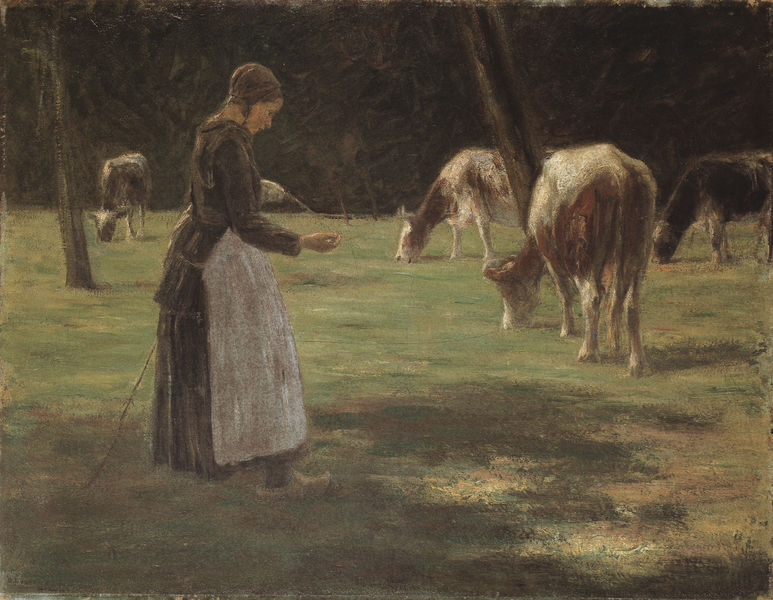
Titel: Kuhhirtin
Künstler: Max Liebermann
Standort: Bremen
Institution: Kunsthalle Bremen
Schlagwörter: baum, blau, dunkel, gemälde, hand, schatten, wasser, weiß, baumstämme, bäume, grün, impressionismus, landschaft, mädchen, ausschnitt, braun, frau, grau, hell, hintergrund, hut, kleid, licht, profil, schwarz, blick, dame, gras, gürtel, tier, tiere, tuch, wiese, haube, malerei, rock, jung, mütze, arm, mensch, bildnis, holland, hände, niederlande, porträt, öl, feld, kühe, natur, stamm, vieh, weide, pastos, sonne, land, futter, realismus, schnur, wald, genre, stock, schürze, magd, schuhe, zöpfe, bäuerin, hecke, grasen, halm, herde, kuh, rind, hof, stämme, hands, oil, white, essen, black, dark, dress, green, painting, woman, yellow, kopftuch, zopf, impressionistisch, maid, brown, wooden, bauer, waschen, rinder, fuss, weiden, seil, draußen, lichtung, füttern, milch, hodler, liebermann, flecken, gefleckt, ländlich, romantisch, tree, fressen, field, girl, landscape, orange, peasant, sun, trees, village, landwirtschaft, fleckig, feet, atmosphäre, freilichtmalerei, wasserstrahl, fleckvieh, grass, light, buntvieh, hirtin, shadow, cap, animals, rute, stecken, ferme, meadow, pasture, corot, sunlight, rural, bauersfrau, holzschuhe, friesland, holzschuh, kloks, ostfriesland, human, champ, paysanne, pastoral, saat, shoe, shoes, monet, weisen, arbres, legs, apron, gerte, cattle, cow, cows, farm, skandinavien, vache, sähen, haferlschuhe, outdoors, horns, shadows, sheep, dutch, eat, eating, graze, grazing, herd, atmosphärisch, kuhhirtin, viehherde, arbeiterin, tan, norddeutsch, shepherd, maiden, bucolic, lichtwirkung, heads, modersohn becker, klumpen, esclave, agriculture, clogs, farming, feeding, klotschen, spot, surréaliste, baustamm, blickt nach unten, fritz von uhde, gfgfgfkg, gräsen, meisje, vihe, knitting, magd mit kühen, frau kühe, milk, paddock, feed, brown cow, tails, amish, bowed, milking, milkmaid, fiel, browsing, tailes, shadoy, grass'